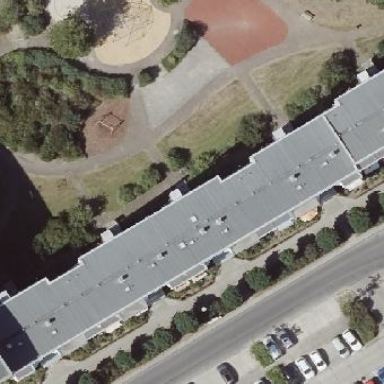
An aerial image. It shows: Playground area for leisure activities on the land.